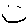
Label: smiley face